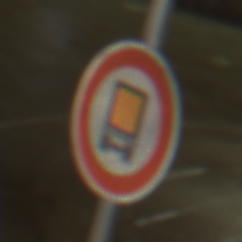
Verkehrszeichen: VerbotKennzeichnungspflichtigeKraftfahrzeugeGefaehrlicheGueter
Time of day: Night
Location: Outdoor (Urban)
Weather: PartlyCloudy
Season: NotSpecified
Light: Artificial